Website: apple
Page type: billing-address
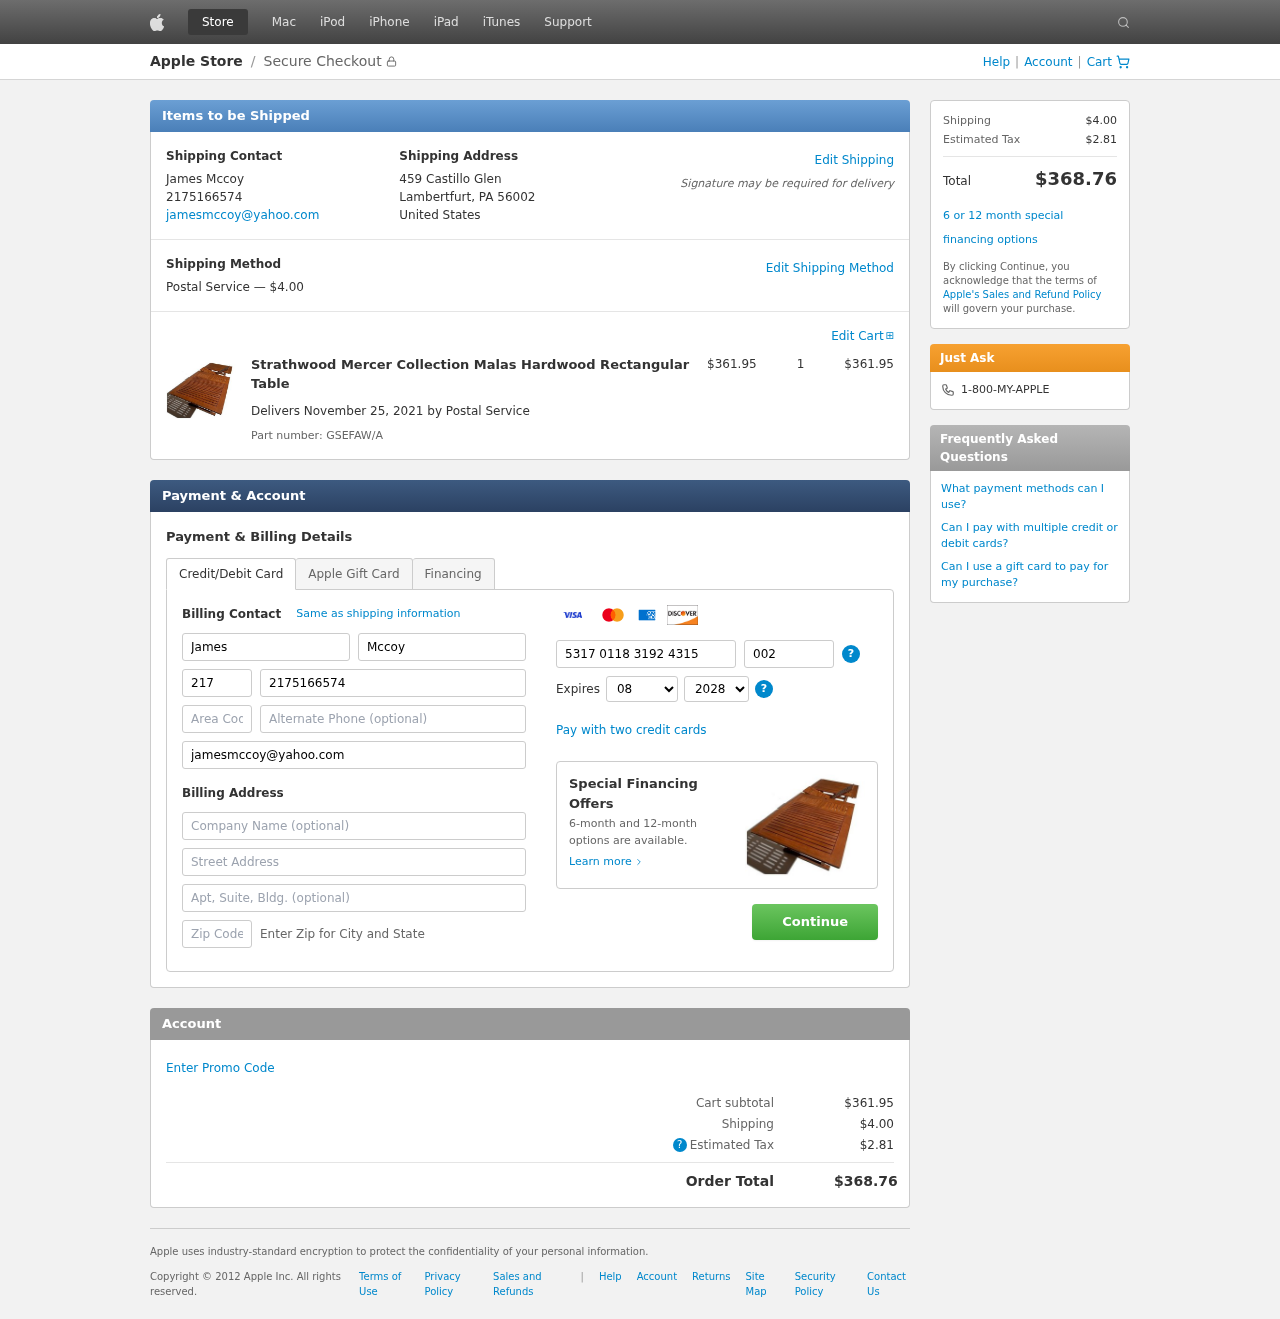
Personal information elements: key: PII_CARD_CVV
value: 002
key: PII_CARD_EXPIRY_MONTH
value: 08
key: PII_CARD_EXPIRY_YEAR
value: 28
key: PII_CARD_NUMBER
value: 5317 0118 3192 4315
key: PII_CITY_STATE_ZIP
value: Lambertfurt, PA 56002
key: PII_COUNTRY
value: United States
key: PII_EMAIL
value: jamesmccoy@yahoo.com
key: PII_FIRSTNAME
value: James
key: PII_FULLNAME
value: James Mccoy
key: PII_LASTNAME
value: Mccoy
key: PII_PHONE
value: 2175166574
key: PII_PHONE_AREA
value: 217
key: PII_STREET
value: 459 Castillo Glen
Product elements: key: PRODUCT1_NAME
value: Strathwood Mercer Collection Malas Hardwood Rectangular Table
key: PRODUCT1_PRICE
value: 361.95
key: PRODUCT1_QUANTITY
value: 1
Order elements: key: ORDER_SHIPPING_COST
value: $4.00
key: ORDER_SUBTOTAL
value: $361.95
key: ORDER_DELIVERY_DATE
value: November 25, 2021
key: ORDER_PART_NUMBER
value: GSEFAW/A
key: ORDER_TAX
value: $2.81
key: ORDER_TOTAL
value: $368.76